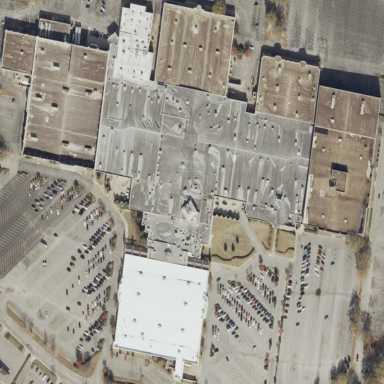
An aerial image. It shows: Mall building.